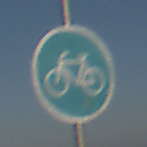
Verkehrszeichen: Radweg
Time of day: MorningAfternoon
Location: Outdoor (Nature)
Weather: Clear
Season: Winter
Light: Natural